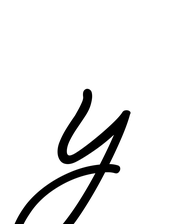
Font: MeowScript-Regular